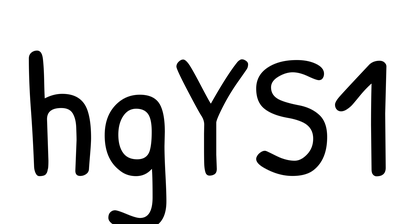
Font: PatrickHand-Regular